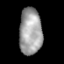
Tissue: prostate
Cell type: B cells
Senescence score: 0.7373
Nuclear area (px): 1033
Mean DAPI intensity: 160.983